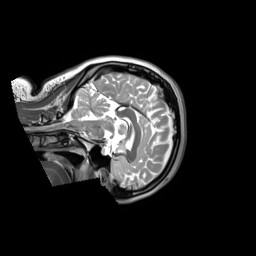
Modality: T2w
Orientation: sagittal
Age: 35
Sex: female
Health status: ill
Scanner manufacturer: siemens
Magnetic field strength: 3 T
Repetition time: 2.8 s
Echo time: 0.326 s